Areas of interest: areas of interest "Zoo"
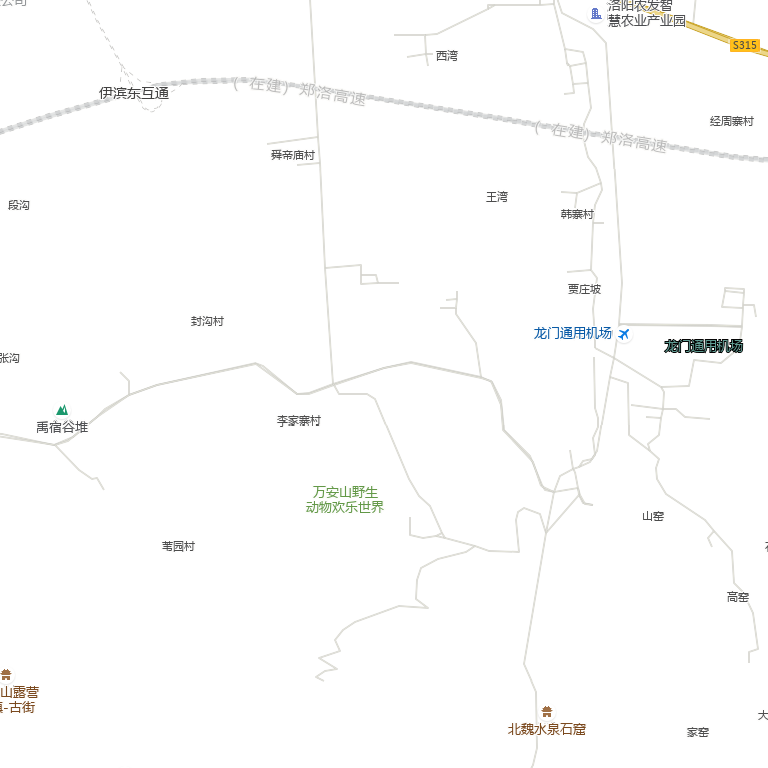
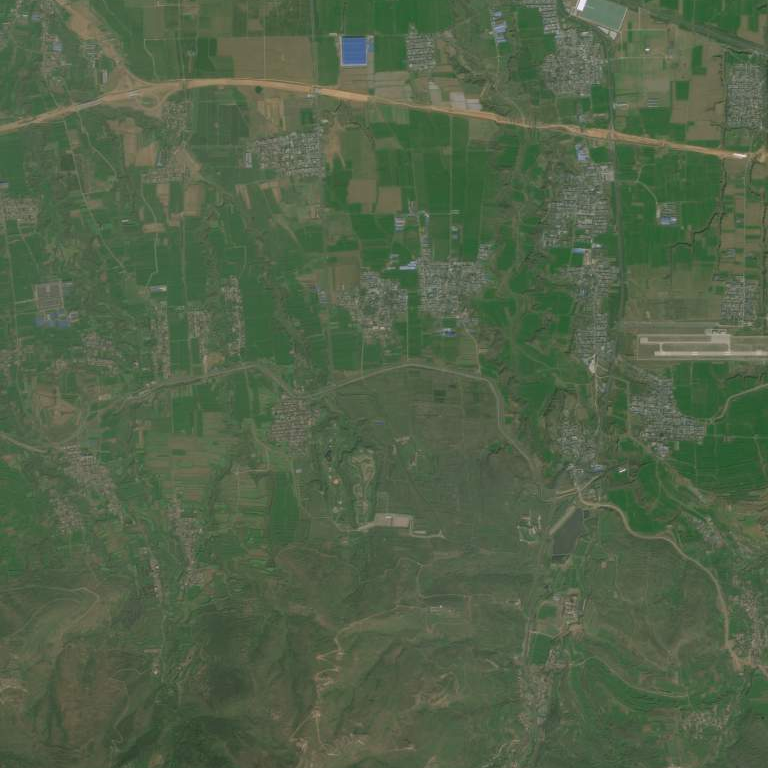